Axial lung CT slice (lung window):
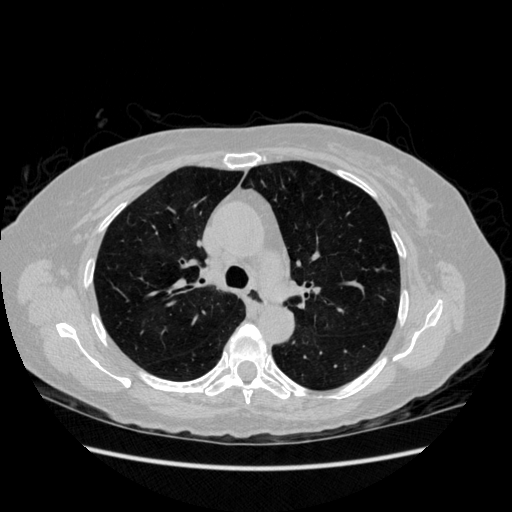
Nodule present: no